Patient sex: F
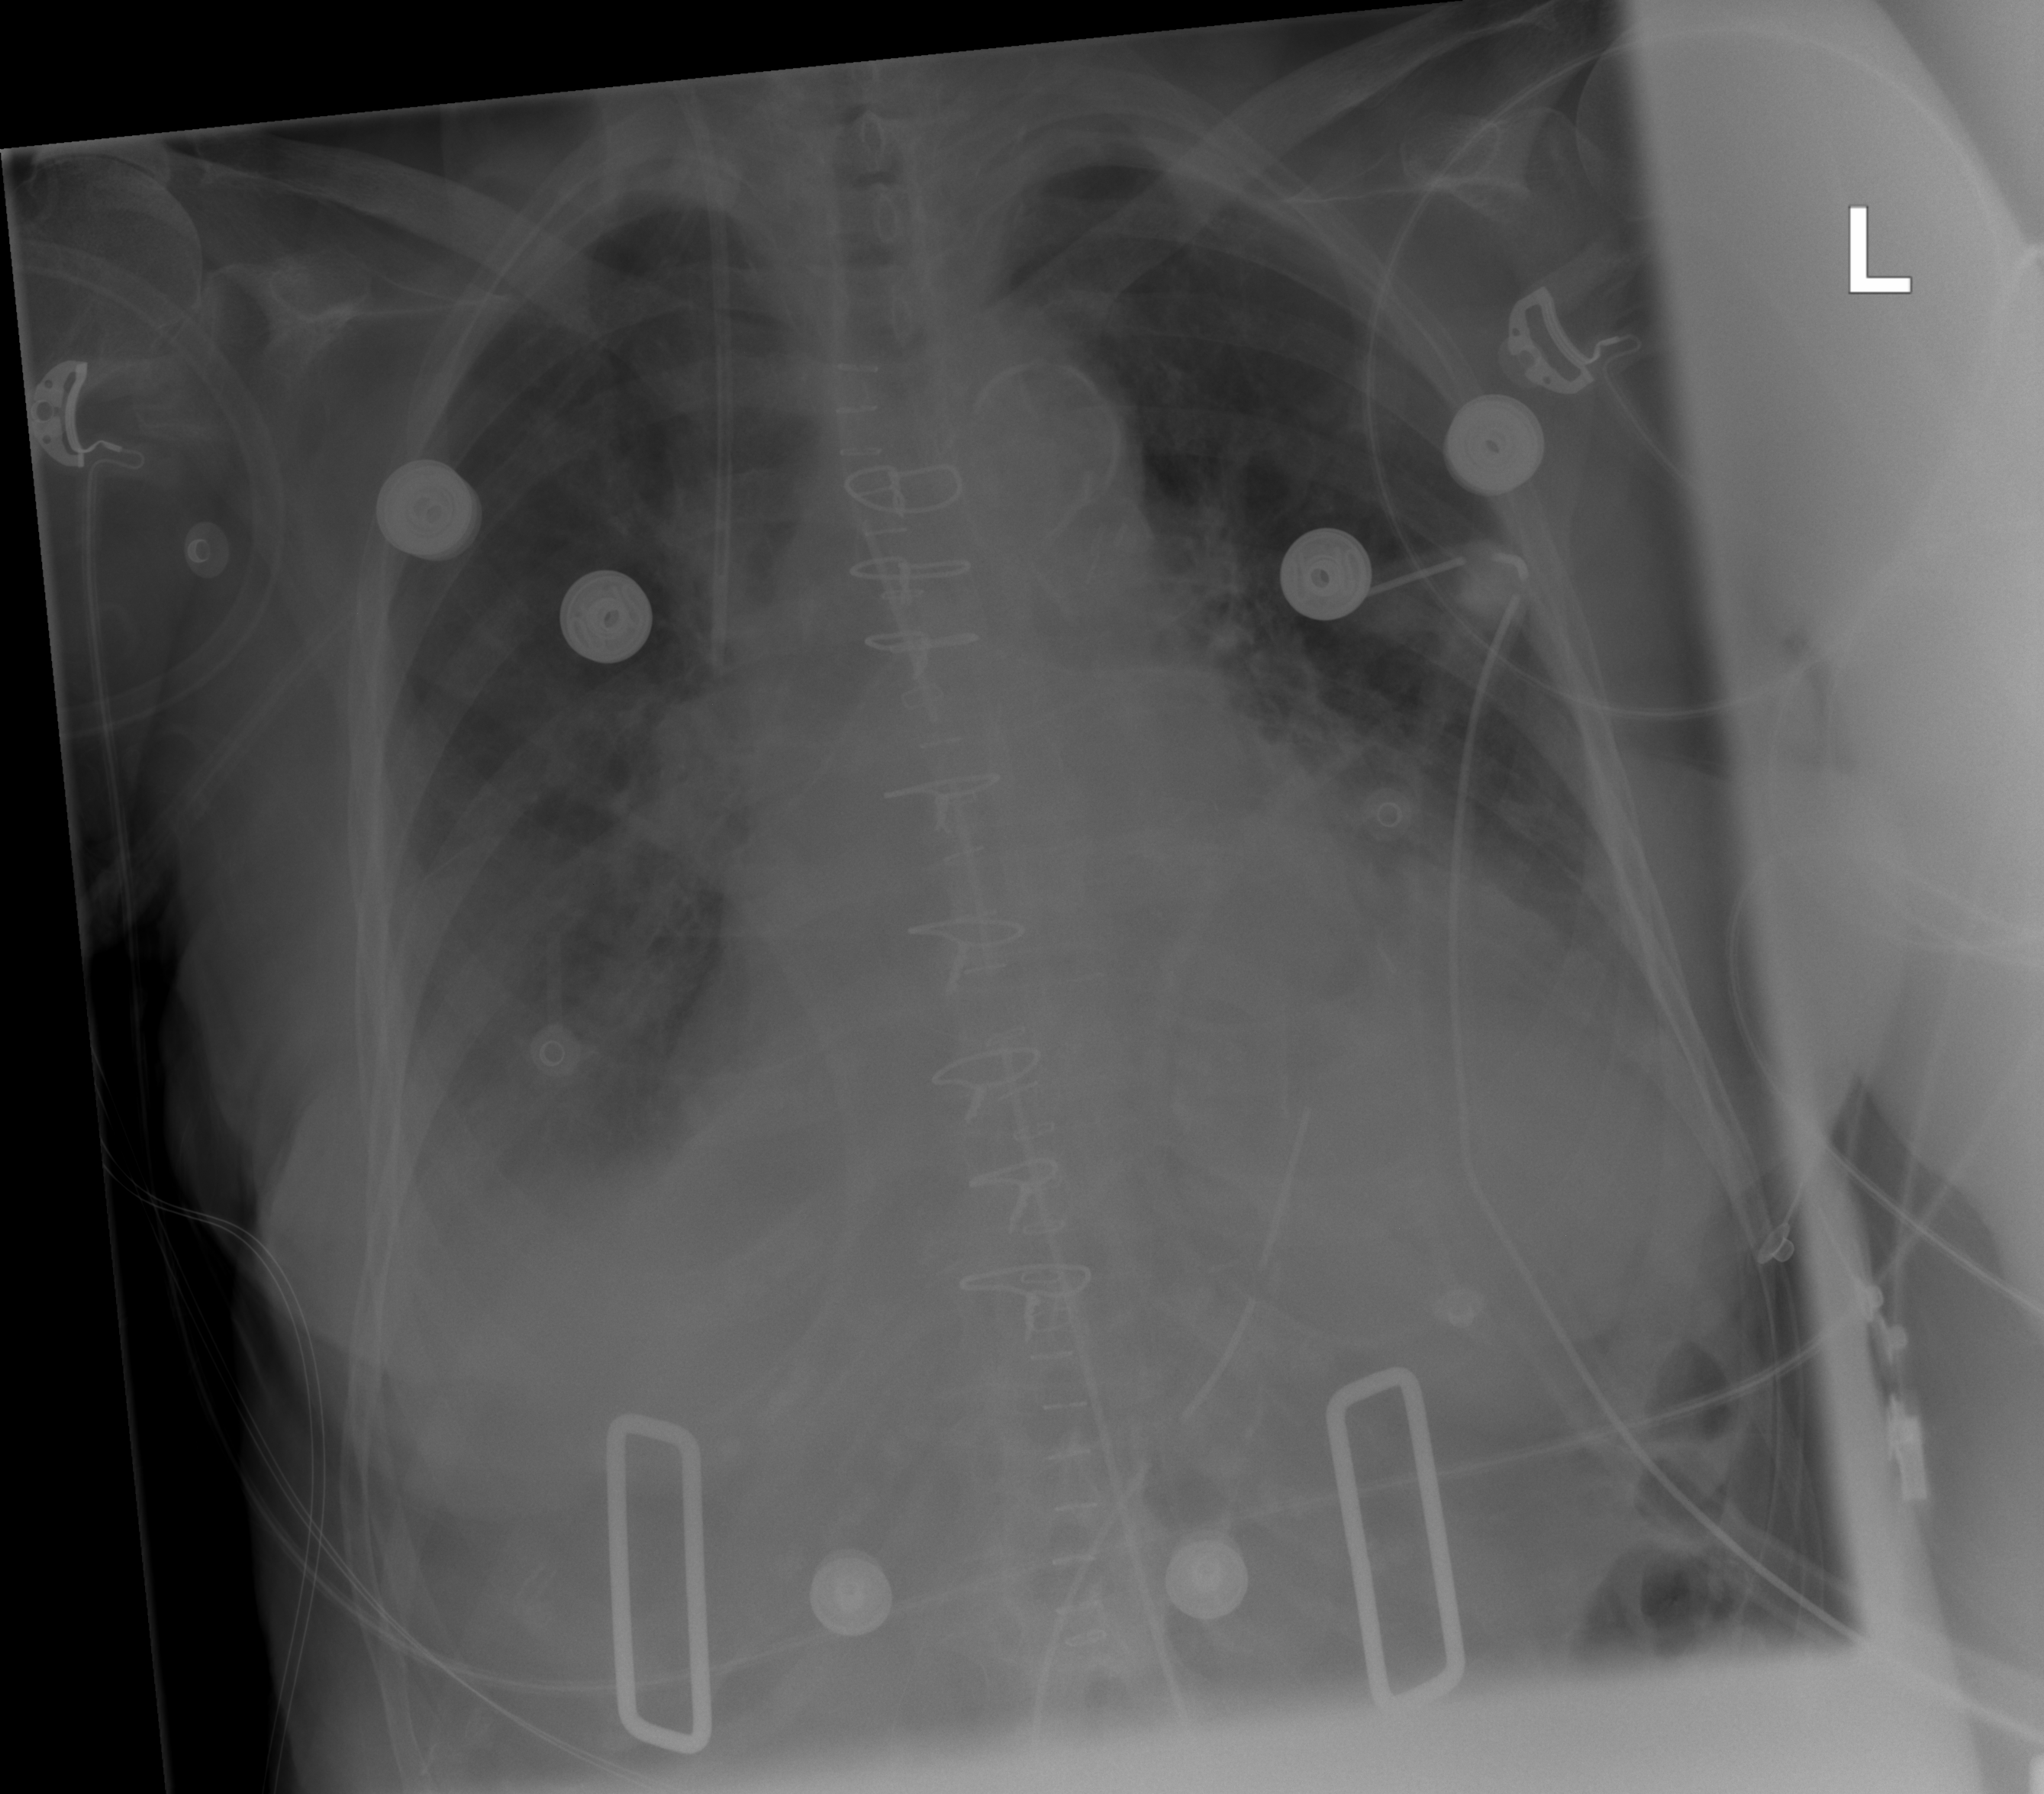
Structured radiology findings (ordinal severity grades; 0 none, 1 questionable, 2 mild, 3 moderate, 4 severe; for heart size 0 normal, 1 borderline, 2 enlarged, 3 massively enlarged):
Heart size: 2
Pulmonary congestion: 1
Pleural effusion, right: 2
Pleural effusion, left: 2
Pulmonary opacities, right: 1
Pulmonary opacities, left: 1
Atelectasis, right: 2
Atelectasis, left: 2